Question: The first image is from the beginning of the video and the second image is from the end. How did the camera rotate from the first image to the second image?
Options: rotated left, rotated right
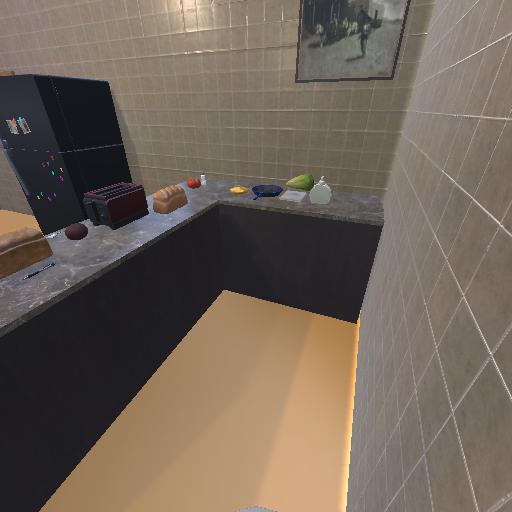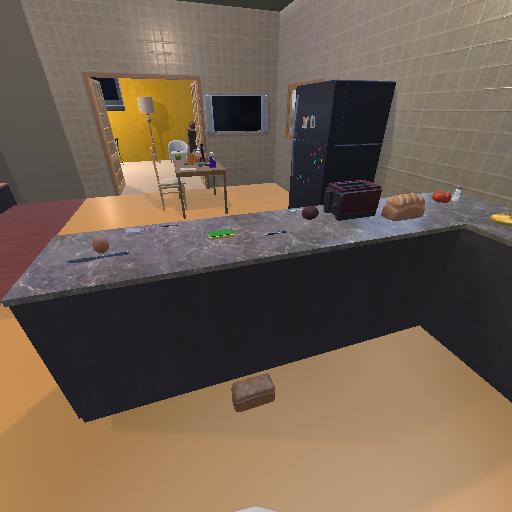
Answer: rotated left